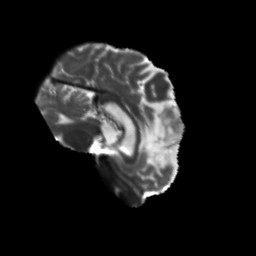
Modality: T2w
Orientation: sagittal
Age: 53
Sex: female
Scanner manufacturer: siemens
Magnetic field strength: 3 T
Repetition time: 5.47 s
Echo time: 0.0854 s